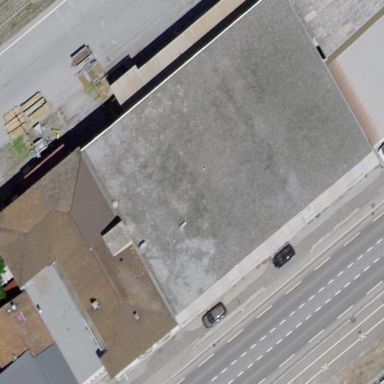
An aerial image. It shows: Industrial building.